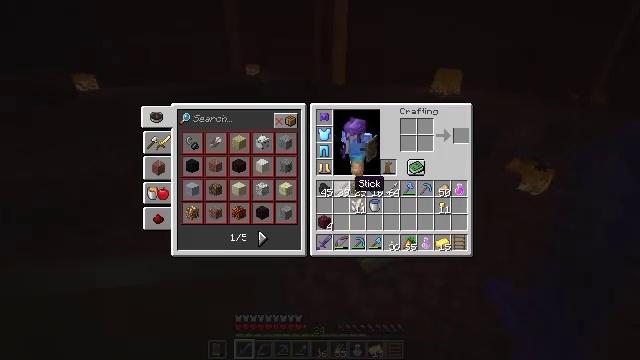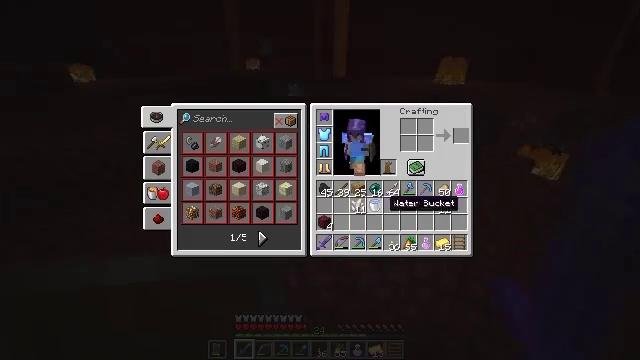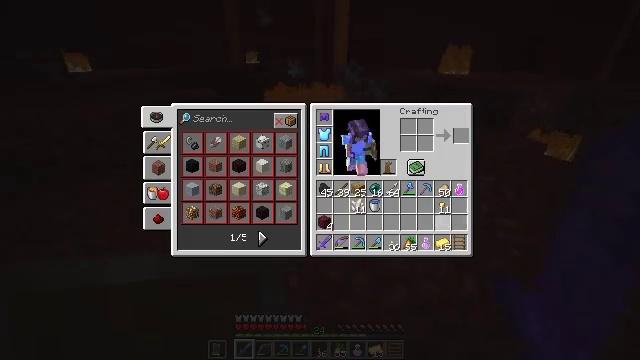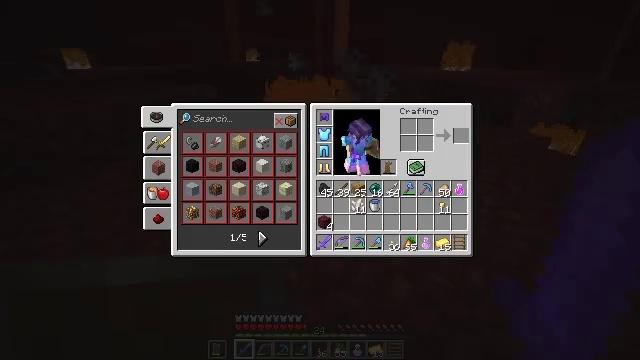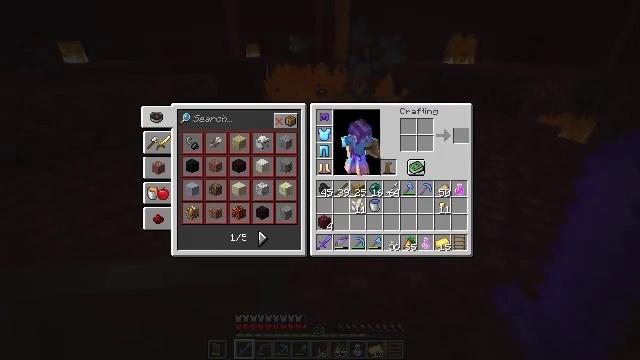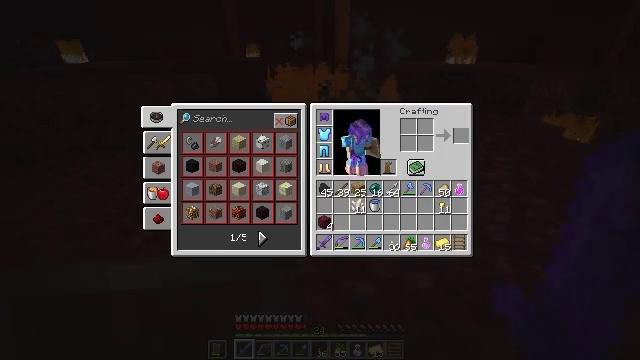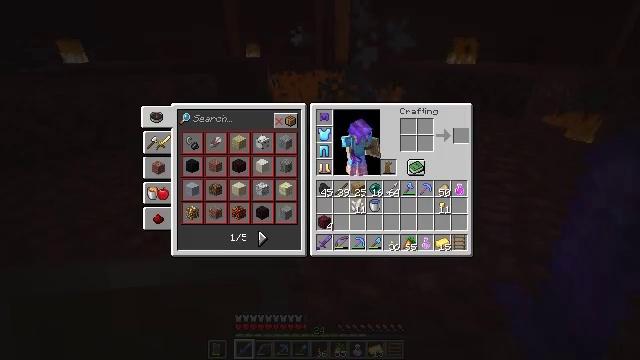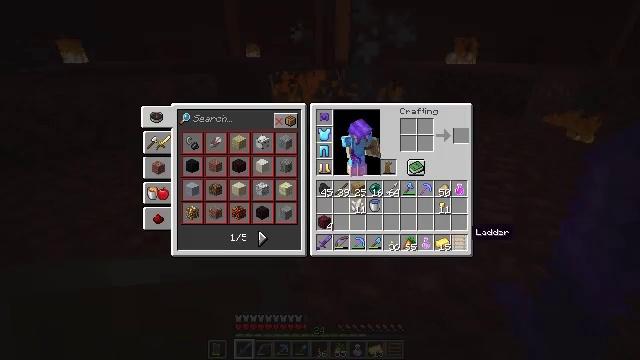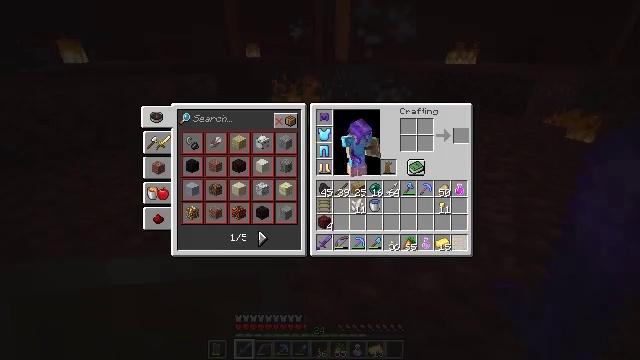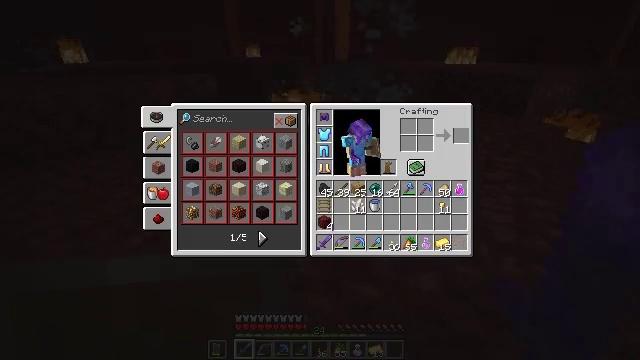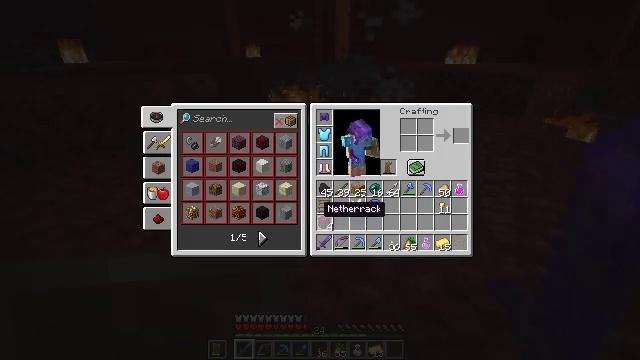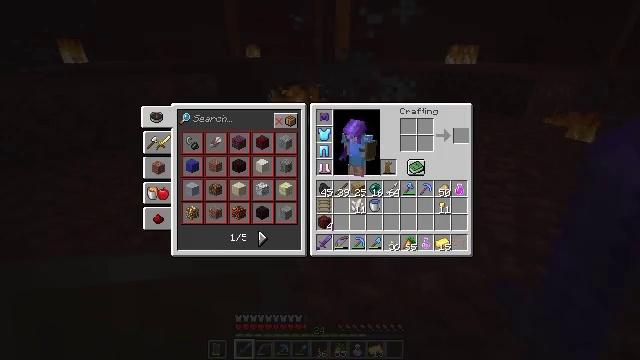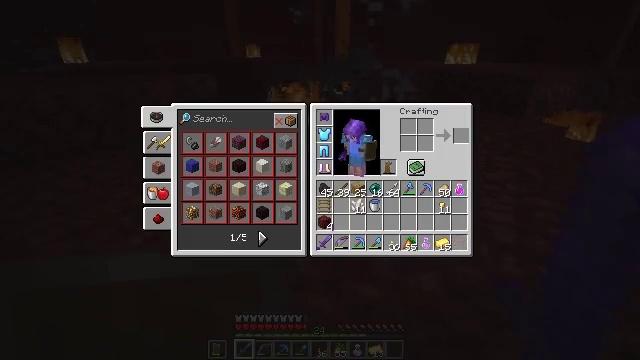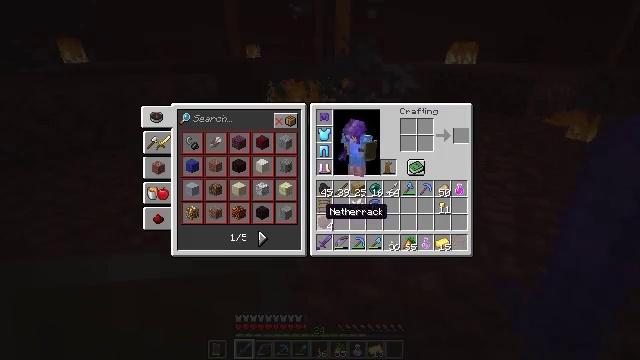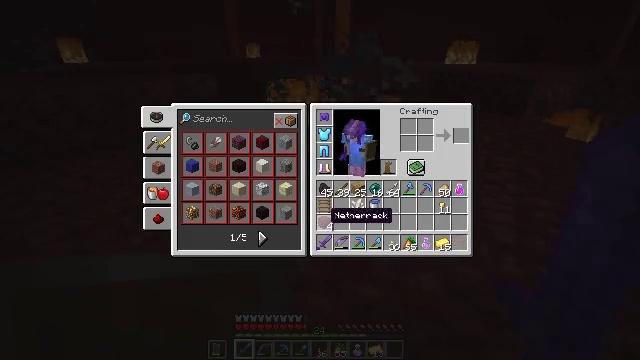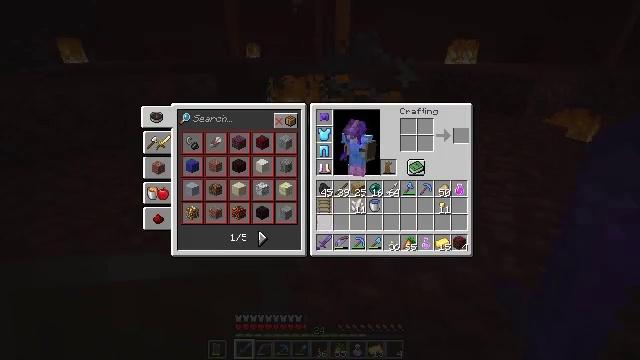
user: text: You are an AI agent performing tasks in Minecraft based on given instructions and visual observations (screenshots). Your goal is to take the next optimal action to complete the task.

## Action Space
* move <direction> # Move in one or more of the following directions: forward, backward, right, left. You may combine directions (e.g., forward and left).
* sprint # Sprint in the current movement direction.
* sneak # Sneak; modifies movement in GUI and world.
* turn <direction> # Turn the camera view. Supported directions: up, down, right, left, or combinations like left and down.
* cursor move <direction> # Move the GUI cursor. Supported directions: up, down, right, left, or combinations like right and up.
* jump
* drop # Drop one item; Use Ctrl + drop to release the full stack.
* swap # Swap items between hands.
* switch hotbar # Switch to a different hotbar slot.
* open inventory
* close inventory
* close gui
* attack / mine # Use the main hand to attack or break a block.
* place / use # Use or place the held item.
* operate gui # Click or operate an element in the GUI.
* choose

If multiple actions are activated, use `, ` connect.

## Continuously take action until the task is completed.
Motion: motion action
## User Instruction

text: Put out the fire.
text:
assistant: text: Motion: cursor move right and down
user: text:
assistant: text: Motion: cursor move right and down
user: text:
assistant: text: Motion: sneak, cursor move right and down
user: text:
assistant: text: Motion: sneak, cursor move right
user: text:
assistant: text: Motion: sneak
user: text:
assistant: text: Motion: sneak
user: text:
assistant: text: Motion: sneak
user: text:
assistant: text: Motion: sneak, operate gui
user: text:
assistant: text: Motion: sneak, cursor move left and up, operate gui
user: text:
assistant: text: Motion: sneak, cursor move left and up
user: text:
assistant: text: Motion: sneak, cursor move left
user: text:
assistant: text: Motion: sneak
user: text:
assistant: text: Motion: sneak, cursor move right
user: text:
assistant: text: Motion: sneak
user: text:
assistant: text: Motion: sneak, operate gui
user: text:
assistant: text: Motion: sneak, operate gui
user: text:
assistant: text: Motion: sneak
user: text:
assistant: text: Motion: no_op
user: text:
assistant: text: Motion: no_op
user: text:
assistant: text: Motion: no_op
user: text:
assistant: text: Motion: turn up
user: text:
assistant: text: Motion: move forward
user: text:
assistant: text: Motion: move forward
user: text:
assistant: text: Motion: move forward, turn up
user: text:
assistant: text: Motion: move forward
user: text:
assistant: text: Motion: move forward
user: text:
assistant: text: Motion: move forward, turn right and down
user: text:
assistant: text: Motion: move forward, turn right and down
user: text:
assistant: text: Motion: move forward, turn right and down
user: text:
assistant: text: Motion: move forward, turn right